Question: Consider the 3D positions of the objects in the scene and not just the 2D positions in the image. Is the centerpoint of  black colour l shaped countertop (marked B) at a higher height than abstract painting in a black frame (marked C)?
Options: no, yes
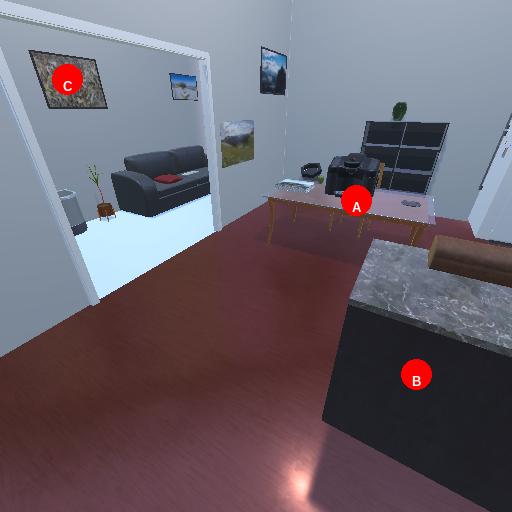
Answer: no